Question: I have requirement of implementing animation shown below.

Reference:
- <URL>
I could not understand where to start. Can anyone suggest me some ideas?
I tried some code with basic animation like translation and scaling but not succeed.
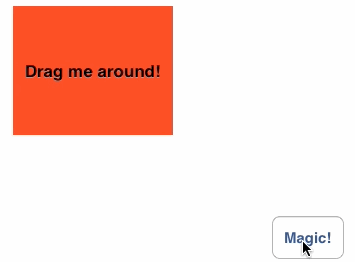
Answer: I have implemented this code with
Kindly find the attached code below that will help u to move further..
you can use this code as fragment to ur android code OR make instance
of this code and again extend from activity for reusing this code.
This zip file contain 2 project :
1. Code implementation for above effect and
2. AndEngine library which u need to add to my project .
<URL>